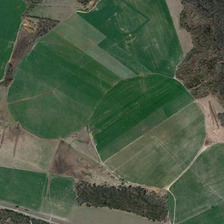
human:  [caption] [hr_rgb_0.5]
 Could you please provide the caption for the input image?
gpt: several pieces of farmlands and many green trees are together .

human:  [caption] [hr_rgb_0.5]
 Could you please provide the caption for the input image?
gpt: several pieces of farmlands and many green trees are together .

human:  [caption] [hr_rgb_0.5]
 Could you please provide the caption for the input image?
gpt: several pieces of farmlands and many green trees are together .

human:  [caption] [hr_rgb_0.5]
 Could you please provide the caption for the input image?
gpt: several pieces of farmlands and many green trees are together .

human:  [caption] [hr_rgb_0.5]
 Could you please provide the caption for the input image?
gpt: several pieces of farmlands and many green trees are together .